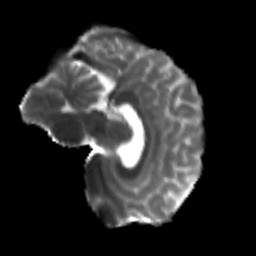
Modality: T2w
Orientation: sagittal
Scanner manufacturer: siemens
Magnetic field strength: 3 T
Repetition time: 9.6 s
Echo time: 0.077 s